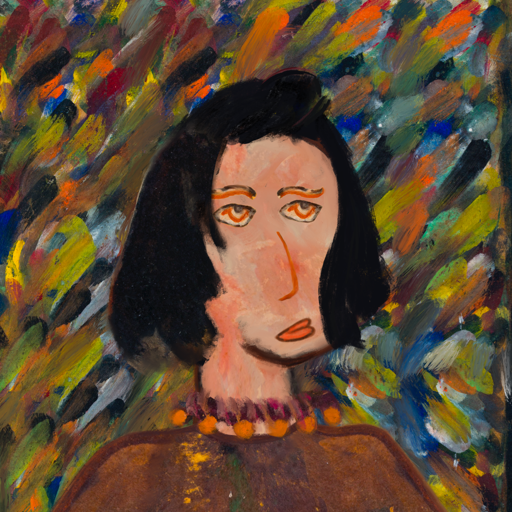
Background: An_Impression, Head And Neck Side: Roy_Bahadur, Face Side: Experience, Bust: Comrade, Hair Side: Mosgoul, Head Accessory: Blank, Second Necklace: Blank, Necklace: Doll, Baby: Blank